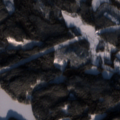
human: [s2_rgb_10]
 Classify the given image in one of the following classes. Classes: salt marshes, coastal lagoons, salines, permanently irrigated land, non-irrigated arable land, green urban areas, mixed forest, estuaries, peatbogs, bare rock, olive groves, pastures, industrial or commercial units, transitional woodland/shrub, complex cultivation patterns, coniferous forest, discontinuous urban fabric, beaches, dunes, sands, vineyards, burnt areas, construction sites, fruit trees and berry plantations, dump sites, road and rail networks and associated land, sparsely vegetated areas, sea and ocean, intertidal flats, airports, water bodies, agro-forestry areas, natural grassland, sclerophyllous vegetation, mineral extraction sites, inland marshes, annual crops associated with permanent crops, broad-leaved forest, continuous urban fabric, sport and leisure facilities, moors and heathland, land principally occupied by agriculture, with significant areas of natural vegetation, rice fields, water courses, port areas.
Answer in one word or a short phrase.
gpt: coniferous forest, mixed forest, transitional woodland/shrub